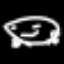
Label: frog